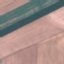
Land use / land cover: AnnualCrop